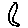
Label: moon